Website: slack
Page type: payment
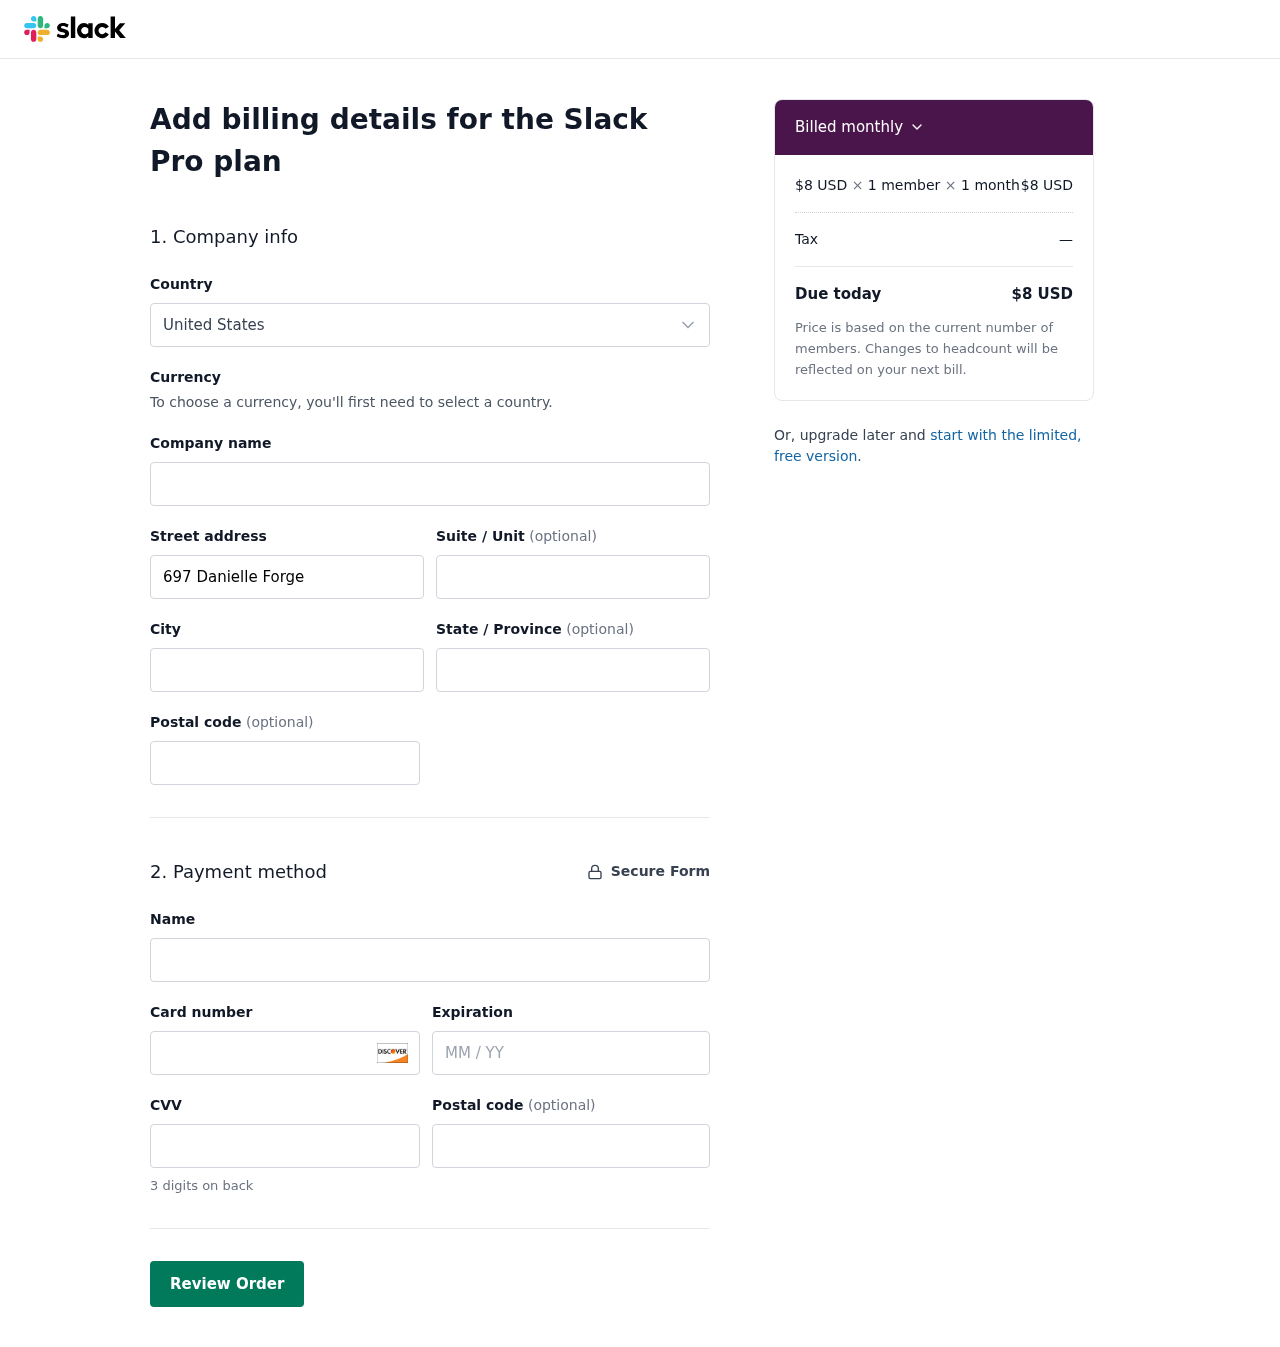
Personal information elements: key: PII_COUNTRY
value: United States
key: PII_STREET
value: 697 Danielle Forges Apt. 498
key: PII_STREET2
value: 146 Woods Gateway Suite 252
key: PII_CITY
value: North Jose
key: PII_STATE
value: North Dakota
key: PII_POSTCODE
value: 55349
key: PII_FULLNAME
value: Joshua Ramos
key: PII_CARD_NUMBER
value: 6501 2648 1626 9263
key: PII_CARD_EXPIRY
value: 07/26
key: PII_CARD_CVV
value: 959
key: PII_POSTCODE2
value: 55917
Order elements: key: ORDER_PRICE_PER_MEMBER
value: $8 USD
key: ORDER_NUM_MEMBERS
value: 1 member
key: ORDER_NUM_MONTHS
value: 1 month
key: ORDER_SUBTOTAL
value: $8 USD
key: ORDER_TAX
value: —
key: ORDER_TOTAL
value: $8 USD